Question: Image files come with description properties like title, subject and keyword (summary tab). How do I "get" these properties in PHP? is there a function that allows me to the same in Javascript?

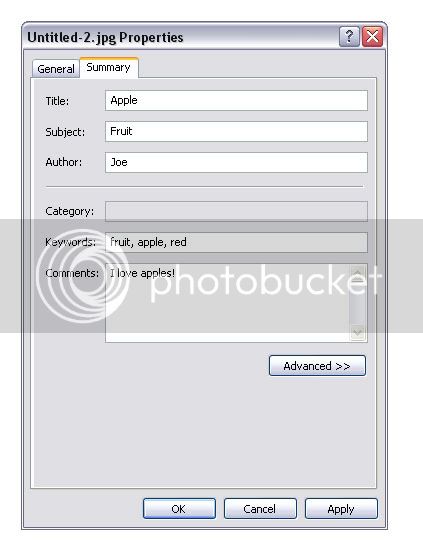
Answer: Take a look at the 'exif_read_data()' function within PHP.
Here is the <URL>.